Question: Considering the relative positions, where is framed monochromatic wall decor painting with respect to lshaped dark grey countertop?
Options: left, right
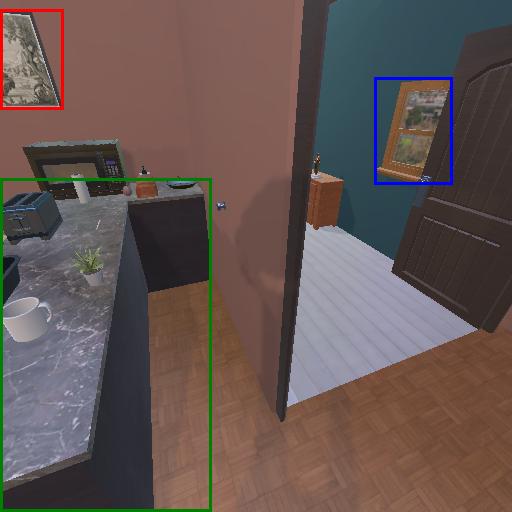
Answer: left